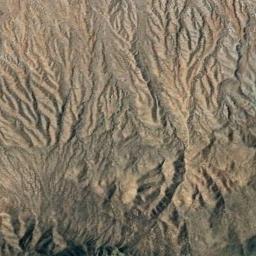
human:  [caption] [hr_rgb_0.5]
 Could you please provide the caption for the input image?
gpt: There are many terraces and mountain trails on this mountain .

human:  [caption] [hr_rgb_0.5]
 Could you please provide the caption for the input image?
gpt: The mountains are winding and undulating .

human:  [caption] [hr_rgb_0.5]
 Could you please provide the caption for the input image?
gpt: The folded mountain consists of a number of ridges and valleys and its rocks are yellow .

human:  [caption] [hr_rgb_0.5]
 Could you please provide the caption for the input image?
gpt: The mountain is full of yellow soil .

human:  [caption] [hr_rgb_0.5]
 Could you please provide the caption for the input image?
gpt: There are many cracks on the brown mountain .